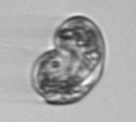
Label: Karenia